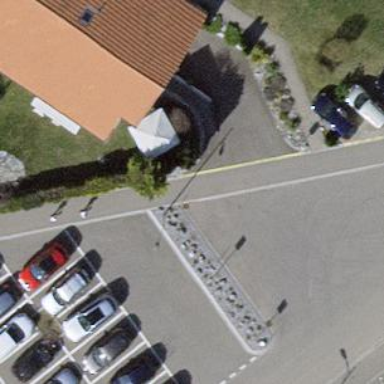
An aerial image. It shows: Road serving as parking aisle.